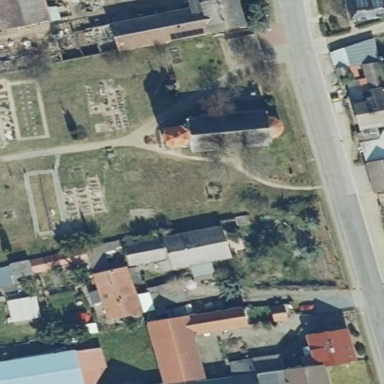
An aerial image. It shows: Cemetery.